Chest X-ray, AP view. Patient: 43 years old, sex F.
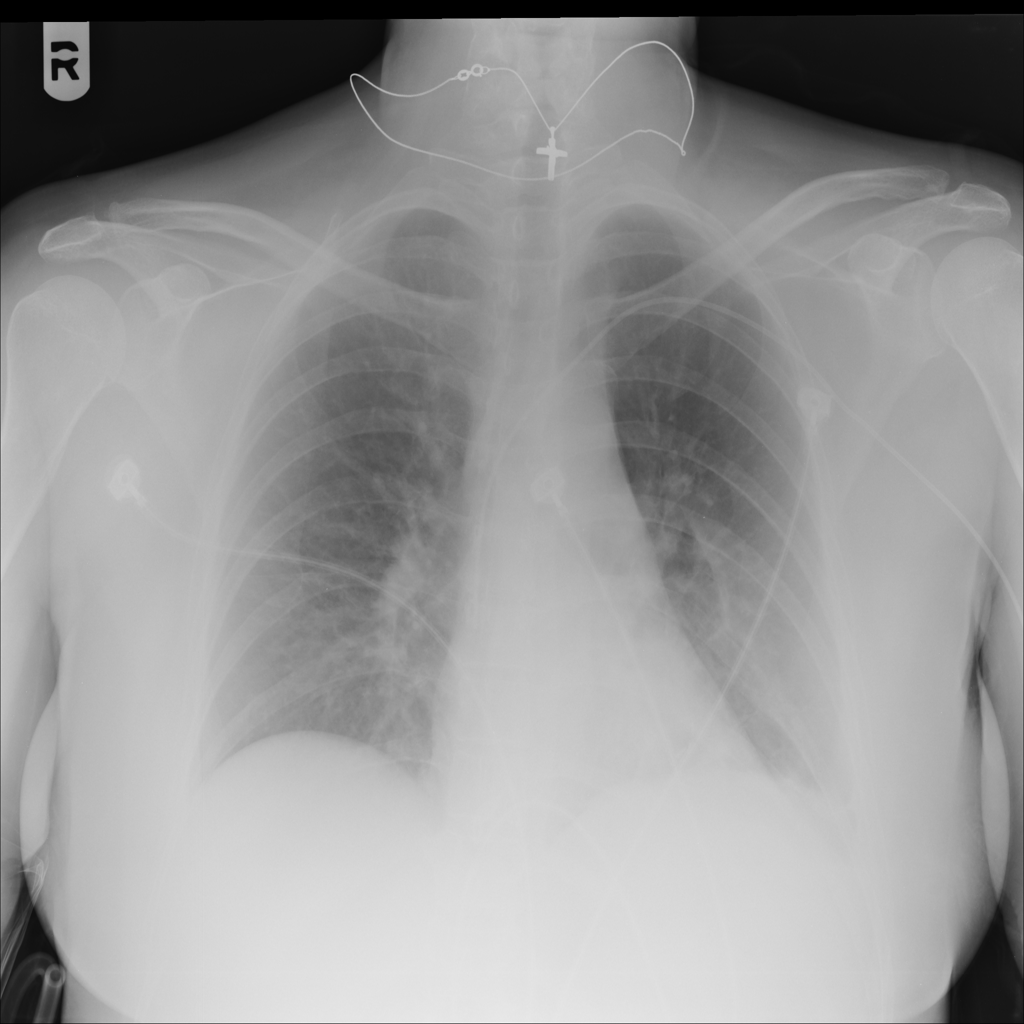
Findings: No Finding